Field crop: maize
Growth stage: 2
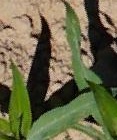
Species: maize